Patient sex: M
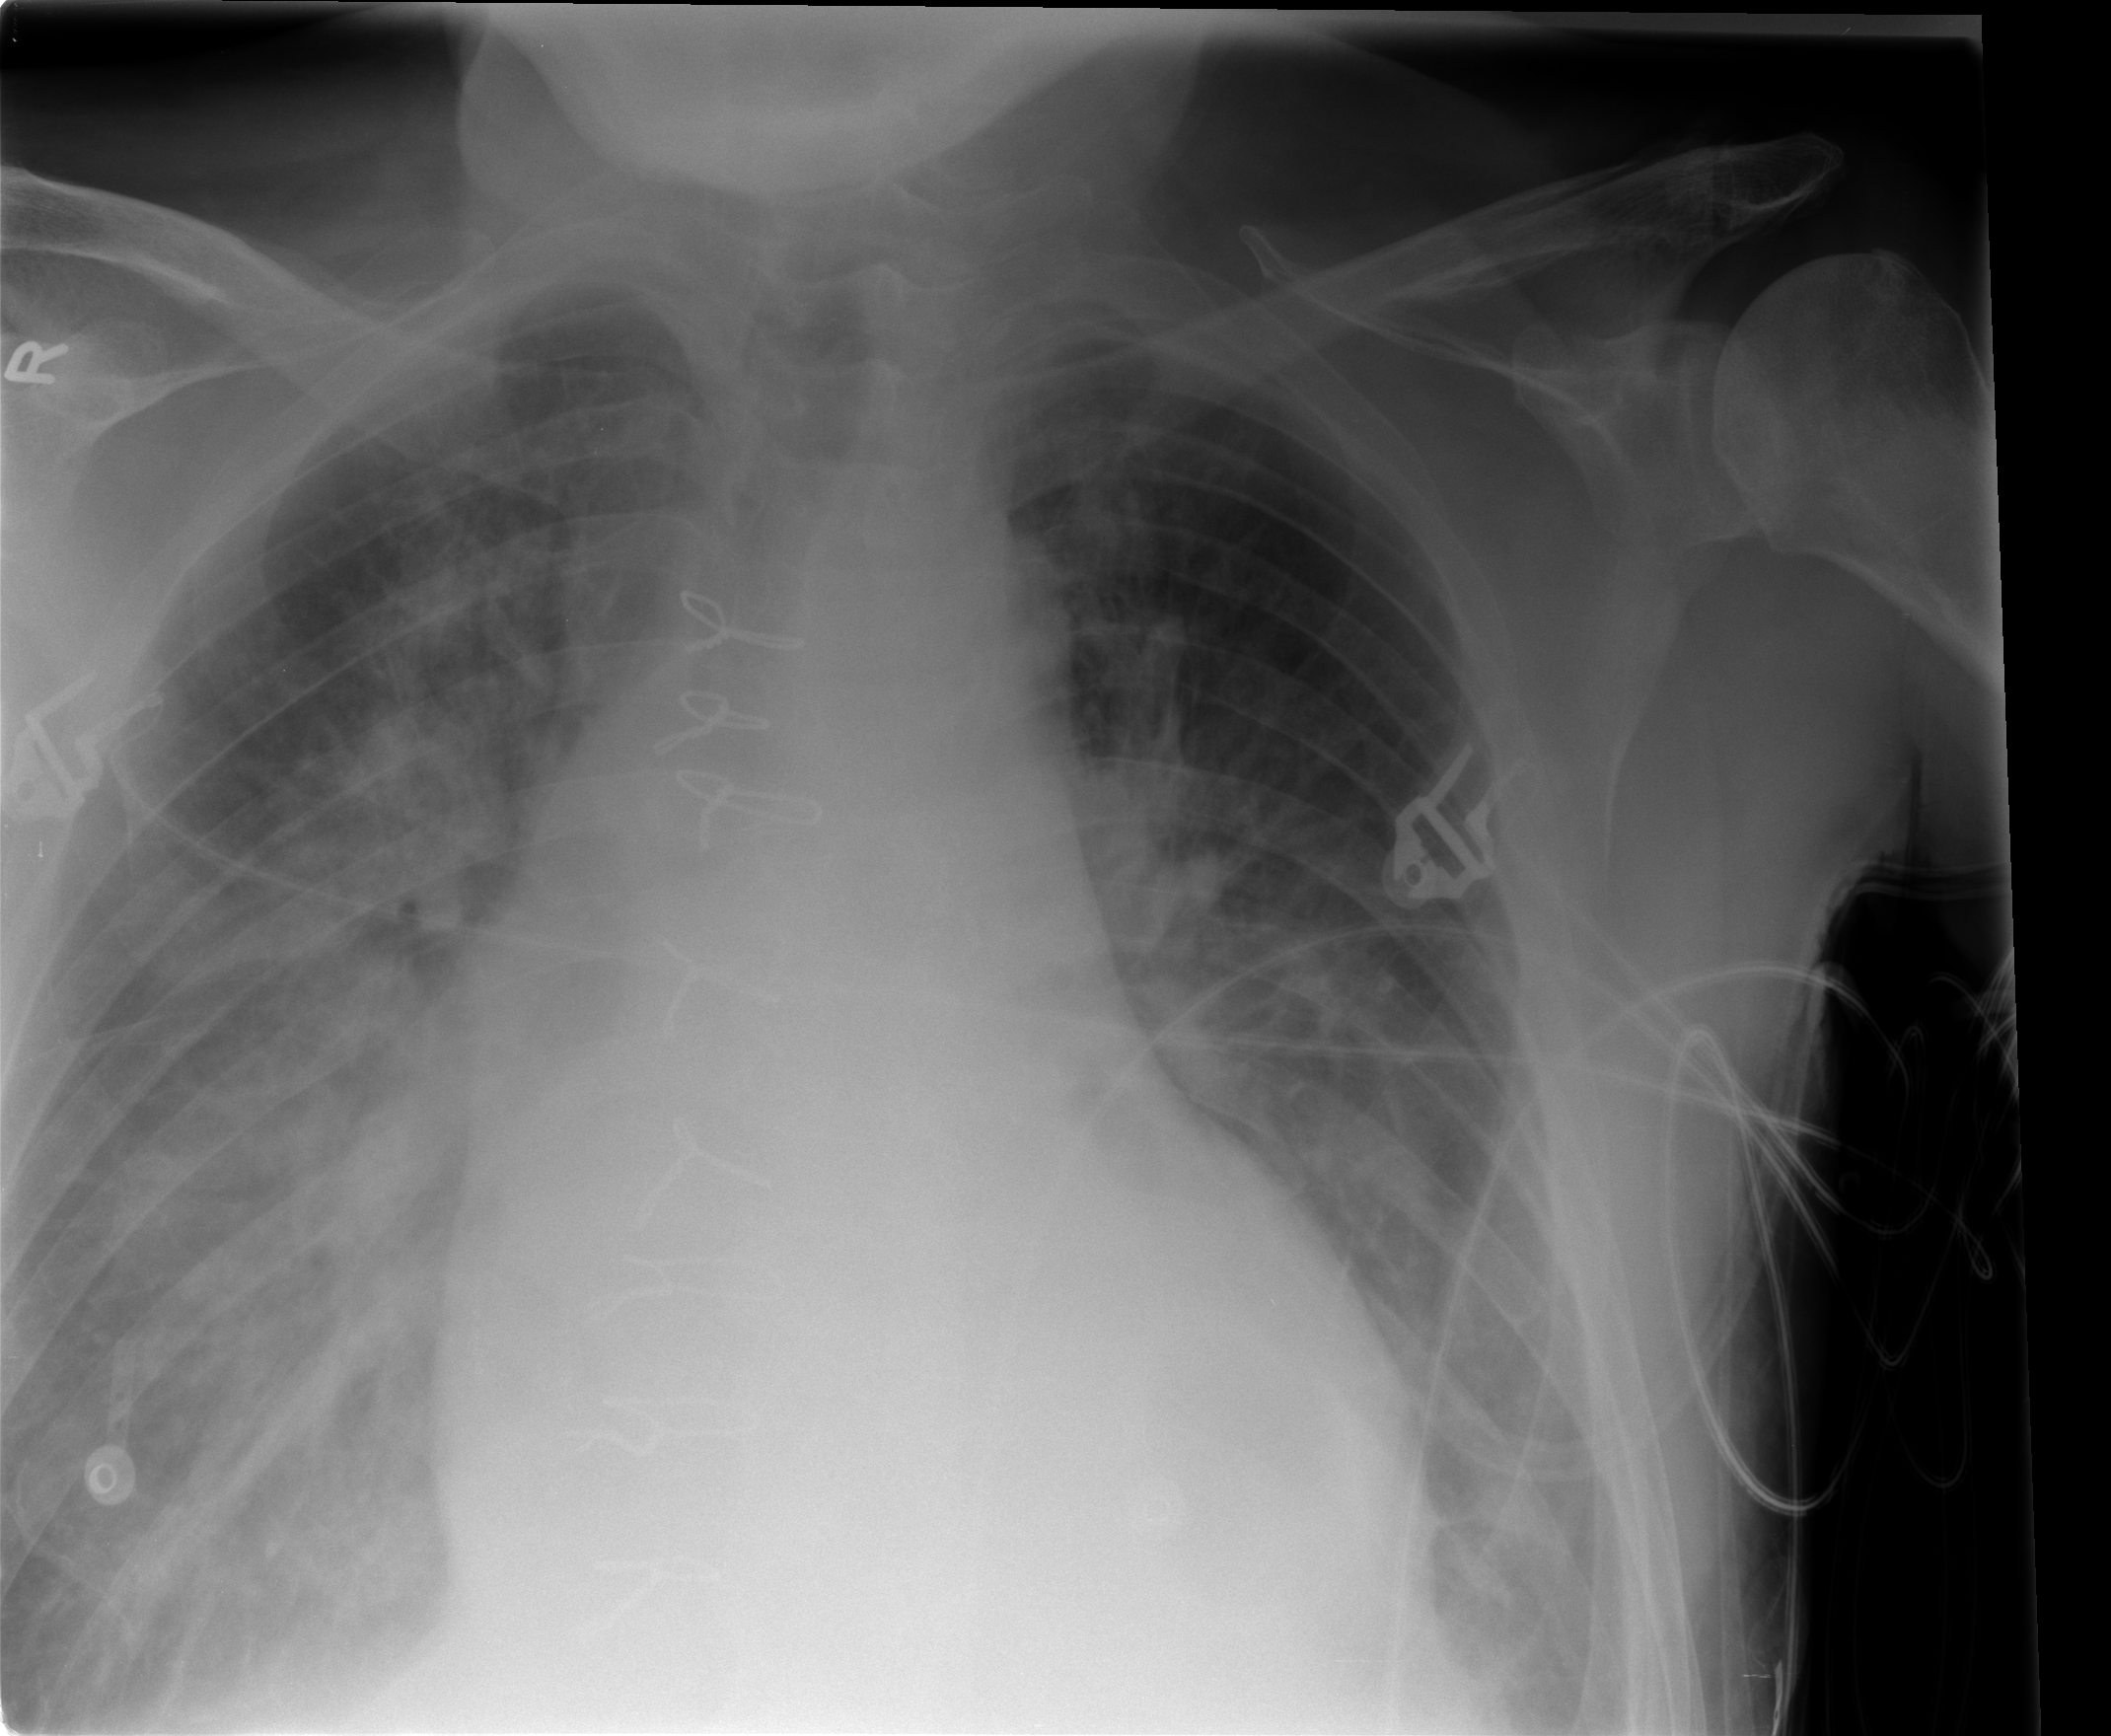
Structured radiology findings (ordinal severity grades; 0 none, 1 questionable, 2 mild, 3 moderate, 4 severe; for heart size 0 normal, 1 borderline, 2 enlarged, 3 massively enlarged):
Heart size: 2
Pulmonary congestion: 0
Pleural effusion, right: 2
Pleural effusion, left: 2
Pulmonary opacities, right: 2
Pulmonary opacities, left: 2
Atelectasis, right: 2
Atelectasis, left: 2